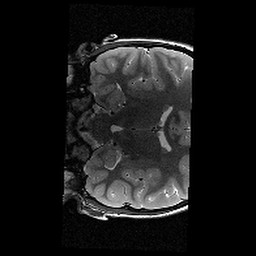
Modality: T2w
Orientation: coronal
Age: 10
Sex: female
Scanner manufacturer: siemens
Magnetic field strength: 3 T
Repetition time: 9.23 s
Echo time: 0.067 s